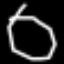
Label: octagon